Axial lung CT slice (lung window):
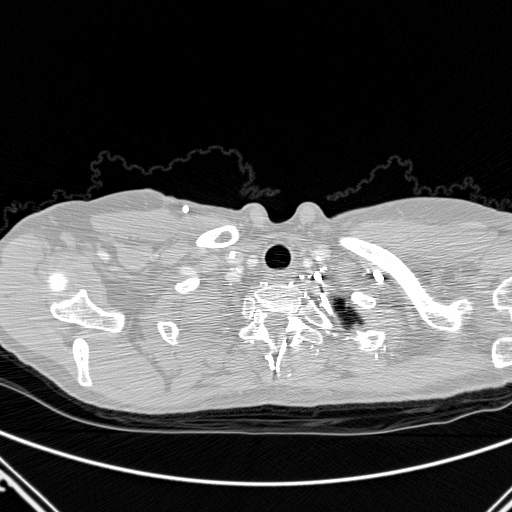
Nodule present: no